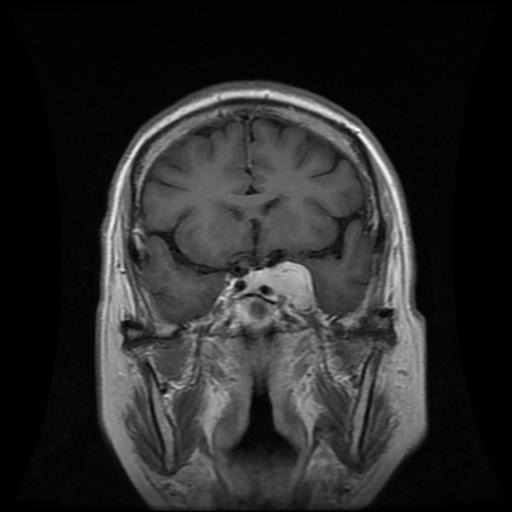
Label: meningioma